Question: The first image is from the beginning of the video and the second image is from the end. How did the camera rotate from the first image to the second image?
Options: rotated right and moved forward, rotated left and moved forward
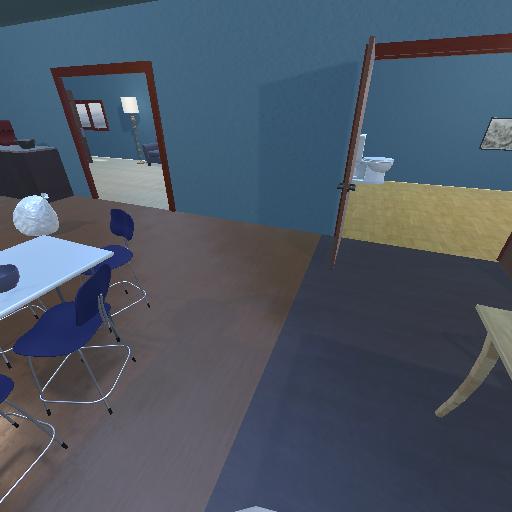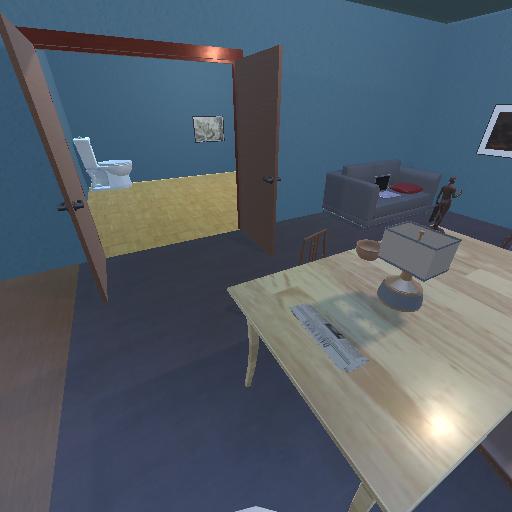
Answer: rotated right and moved forward